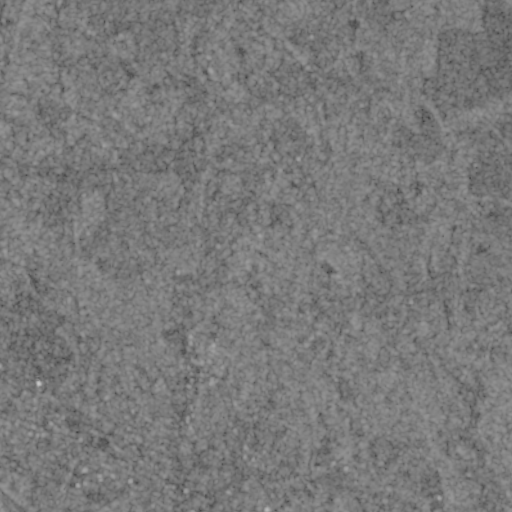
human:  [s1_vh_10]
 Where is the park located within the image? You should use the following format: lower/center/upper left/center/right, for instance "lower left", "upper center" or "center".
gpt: The park is located in the lower left of the image.
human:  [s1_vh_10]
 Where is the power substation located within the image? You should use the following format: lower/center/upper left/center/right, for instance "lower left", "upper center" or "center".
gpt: The power substation is located in the lower left of the image.
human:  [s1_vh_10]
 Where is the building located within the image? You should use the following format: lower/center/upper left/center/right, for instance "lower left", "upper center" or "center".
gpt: The building is located in the lower left of the image.
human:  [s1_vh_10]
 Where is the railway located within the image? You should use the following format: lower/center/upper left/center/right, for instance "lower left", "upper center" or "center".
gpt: The railway is located in the upper left of the image.
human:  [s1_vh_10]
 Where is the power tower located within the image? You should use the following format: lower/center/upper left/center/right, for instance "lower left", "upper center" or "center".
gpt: There is no power tower in the image.

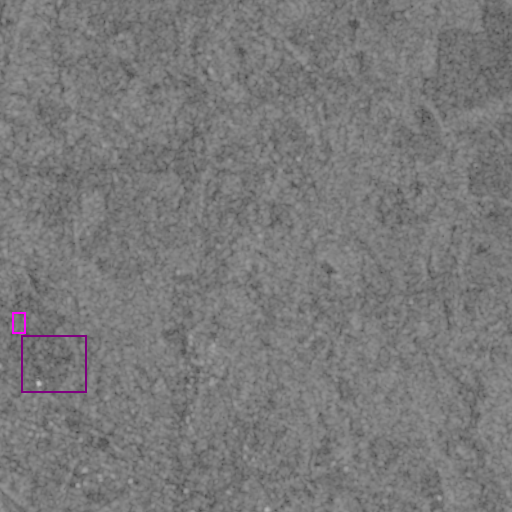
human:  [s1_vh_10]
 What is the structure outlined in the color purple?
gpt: The structure outlined in purple is a park.
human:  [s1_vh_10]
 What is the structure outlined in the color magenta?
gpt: The structure outlined in magenta is a building.
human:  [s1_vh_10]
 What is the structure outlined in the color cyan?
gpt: There is no cyan outline.